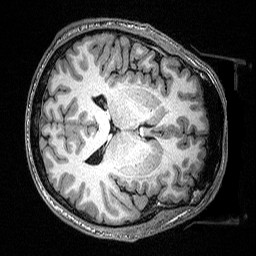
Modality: T1w
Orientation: axial
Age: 41
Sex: male
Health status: healthy
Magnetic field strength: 3 T
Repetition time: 2.53 s
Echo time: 0.00331 s